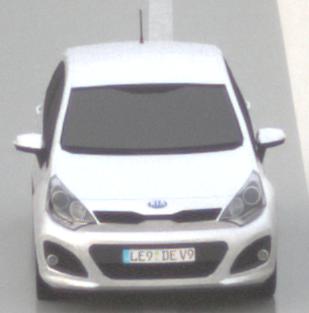
Make: KIA
Model: Rio 1.2
Detailed model: Rio (UB)
Model produced from: 2011/09
Model produced until: 2015/01
Doors: 3
Color: white
Road condition: wet road
Daytime: sunrise or sunset
Contrast: low contrast